Interaction volume radius: 5 \u00c5
Interaction volume height: 20 \u00c5
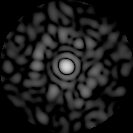
Disorder parameter: 0.8432